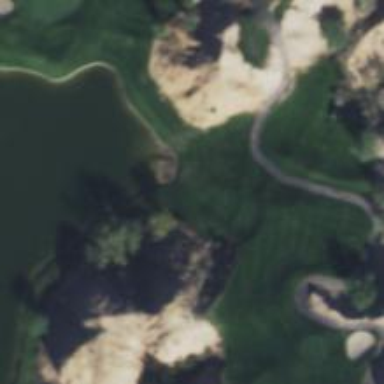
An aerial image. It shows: Rough area on grassy golf course.